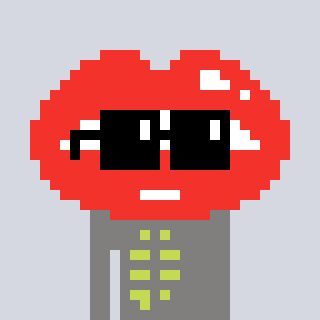
a pixel art character with square black sunglasses, a lips-shaped head and a bluegrey-colored body on a cool background